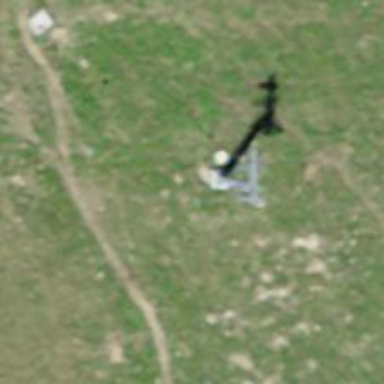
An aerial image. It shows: Pylon used for aerialway.